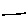
Label: line